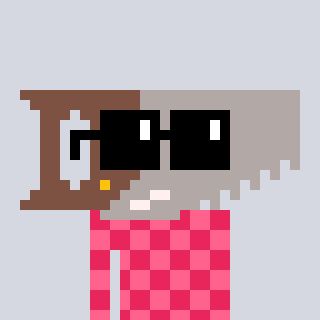
a pixel art character with square black sunglasses, a saw-shaped head and a redpinkish-colored body on a cool background